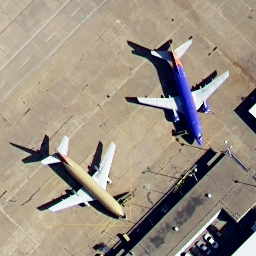
Label: airplane